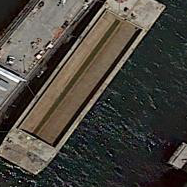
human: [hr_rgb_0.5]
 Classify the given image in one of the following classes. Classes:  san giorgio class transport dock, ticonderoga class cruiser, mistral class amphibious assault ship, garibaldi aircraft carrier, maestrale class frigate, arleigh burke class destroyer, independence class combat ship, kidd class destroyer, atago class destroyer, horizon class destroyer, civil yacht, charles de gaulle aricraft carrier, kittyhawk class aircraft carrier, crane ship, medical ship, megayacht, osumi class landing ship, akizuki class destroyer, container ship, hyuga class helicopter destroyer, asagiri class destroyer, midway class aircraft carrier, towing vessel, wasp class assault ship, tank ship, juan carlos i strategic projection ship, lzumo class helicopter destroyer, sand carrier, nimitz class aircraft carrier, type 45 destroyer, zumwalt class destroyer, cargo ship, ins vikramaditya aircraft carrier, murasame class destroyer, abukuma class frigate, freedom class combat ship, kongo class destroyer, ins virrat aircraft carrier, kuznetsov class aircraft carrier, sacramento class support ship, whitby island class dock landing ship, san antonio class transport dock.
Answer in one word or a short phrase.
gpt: Sand carrier